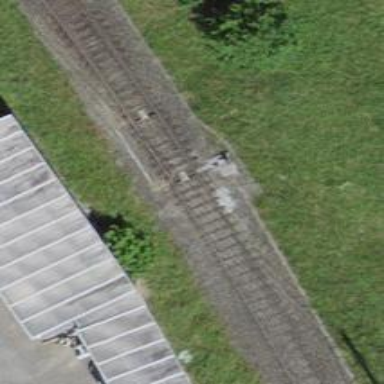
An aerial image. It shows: Single railway spur track.